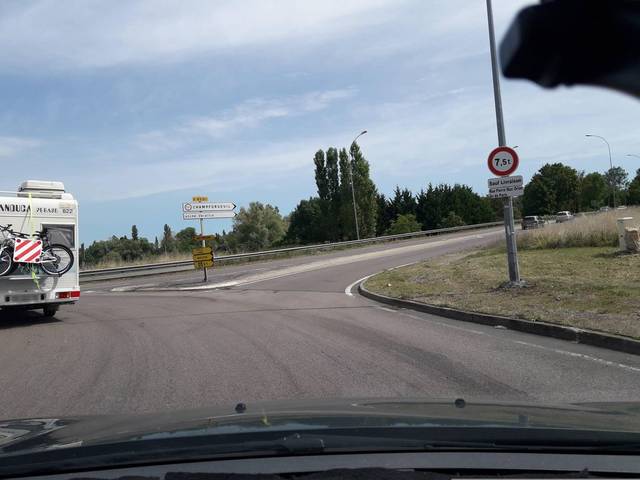
Region: France
Coordinates: 46.805, 4.836